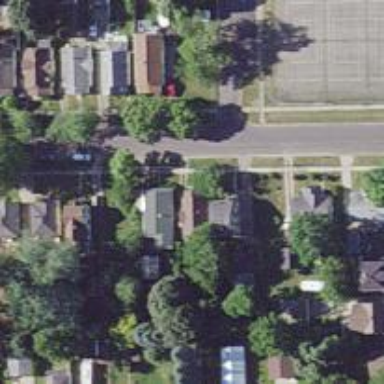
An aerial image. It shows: Residential road.